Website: lowes
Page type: order-returns
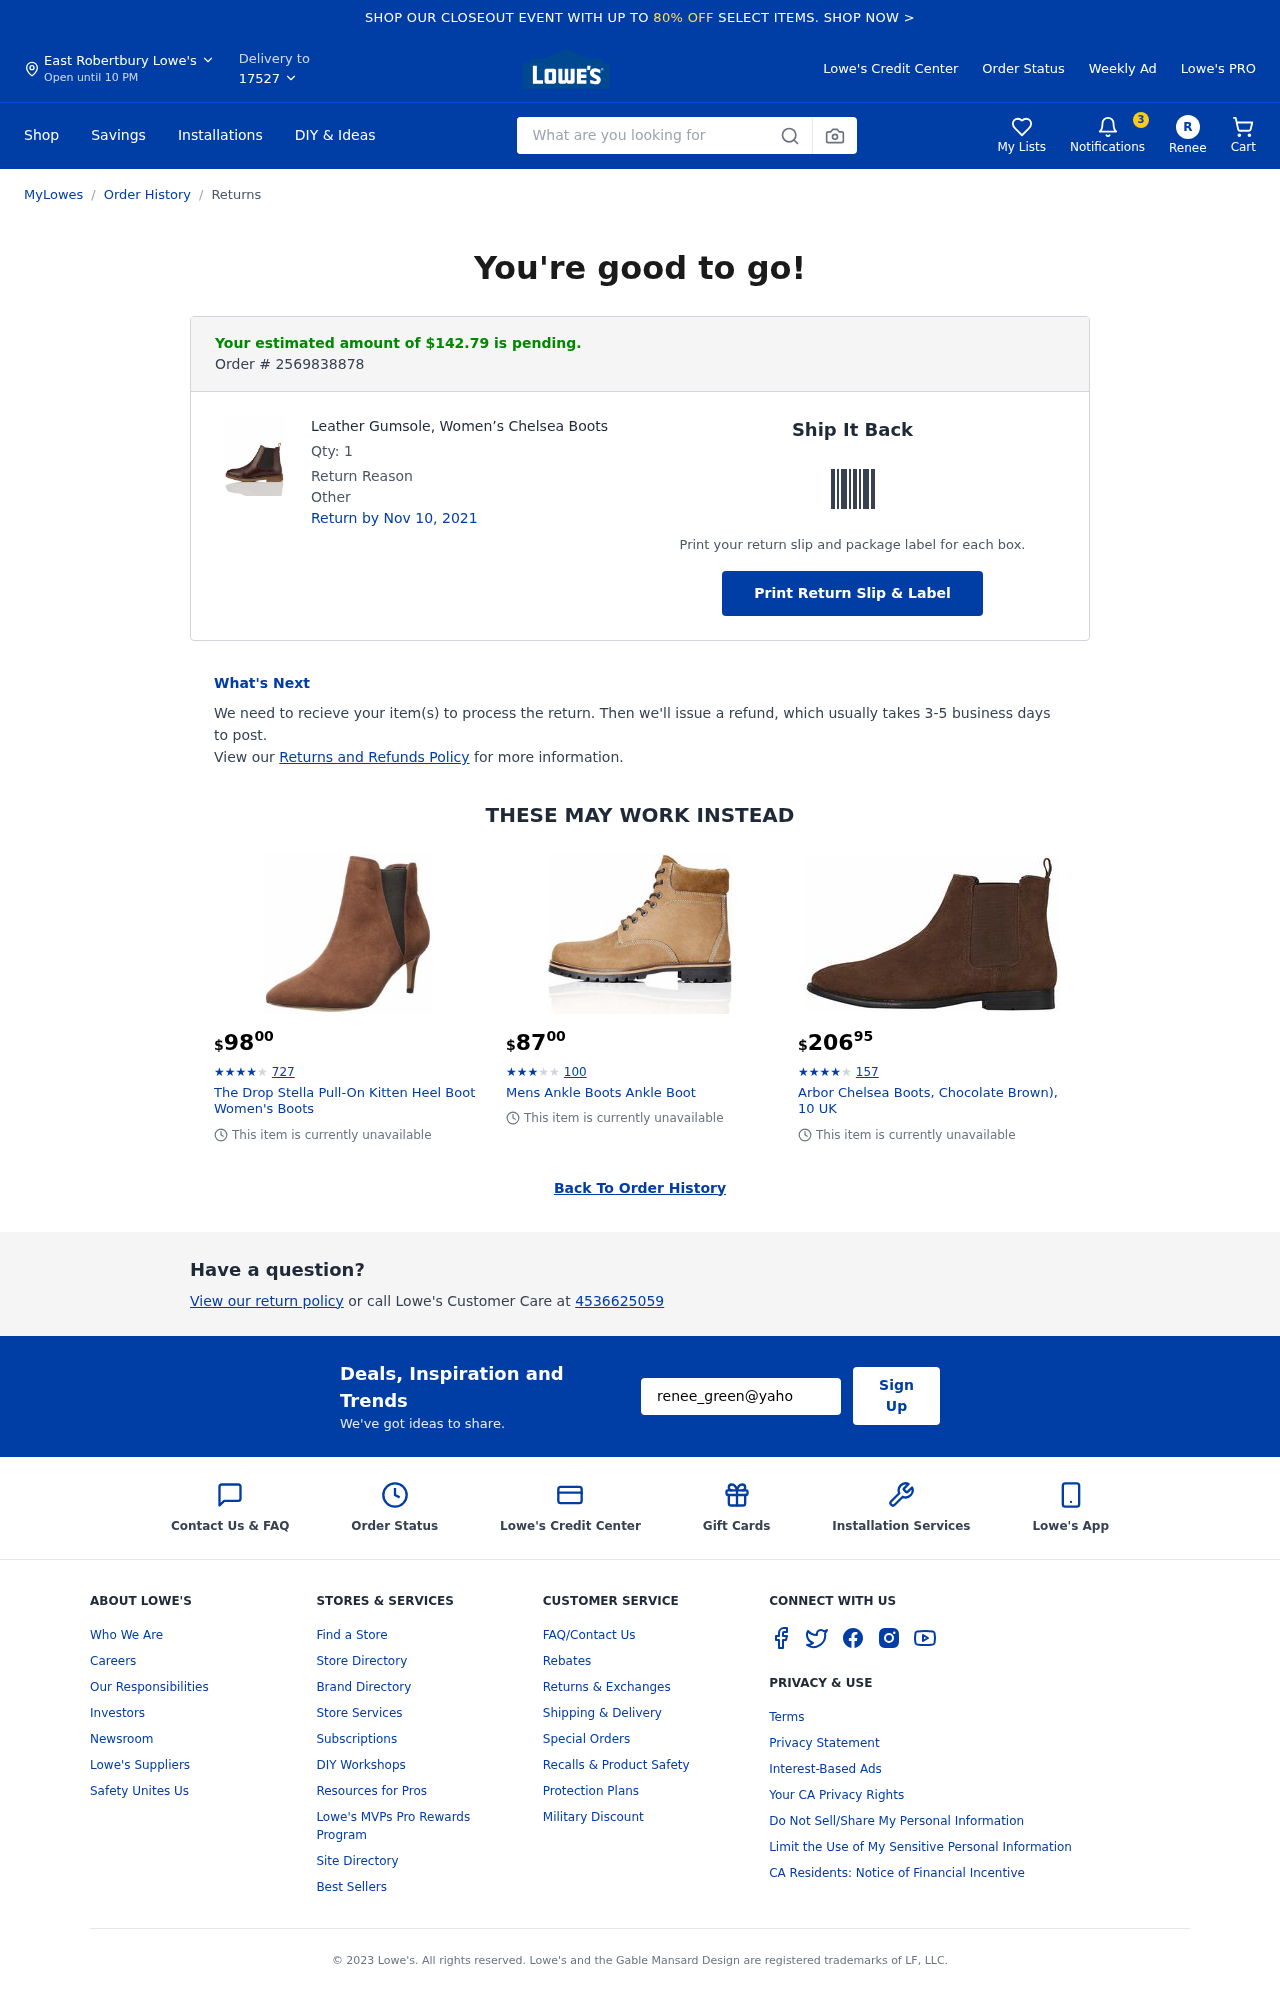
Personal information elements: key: PII_CITY
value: East Robertbury
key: PII_EMAIL
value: renee_green@yahoo.com
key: PII_FIRSTNAME
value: Renee
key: PII_PHONE
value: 4536625059
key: PII_POSTCODE
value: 17527
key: PII_FIRSTNAME_INITIAL
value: R
Product elements: key: PRODUCT1_NAME
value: Leather Gumsole, Women’s Chelsea Boots
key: PRODUCT1_QUANTITY
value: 1
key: PRODUCT2_NAME
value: The Drop Stella Pull-On Kitten Heel Boot Women's Boots
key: PRODUCT2_NUM_RATINGS
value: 727
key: PRODUCT2_PRICE
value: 98
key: PRODUCT2_RATING
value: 4.6
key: PRODUCT3_NAME
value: Mens Ankle Boots Ankle Boot
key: PRODUCT3_NUM_RATINGS
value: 100
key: PRODUCT3_PRICE
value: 87
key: PRODUCT3_RATING
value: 3.5
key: PRODUCT4_NAME
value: Arbor Chelsea Boots, Chocolate Brown), 10 UK
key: PRODUCT4_NUM_RATINGS
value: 157
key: PRODUCT4_PRICE
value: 206.95
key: PRODUCT4_RATING
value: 4
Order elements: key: ORDER_NUM_ITEMS
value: Cart
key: ORDER_TOTAL
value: Your estimated amount of $142.79 is pending.
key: ORDER_ID
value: Order # 2569838878
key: ORDER_RETURN_BY_DATE
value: Return by Nov 10, 2021
Search elements: key: HEADER_SEARCH
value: What are you looking for
Other elements: key: NOTIFICATION_COUNT
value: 3